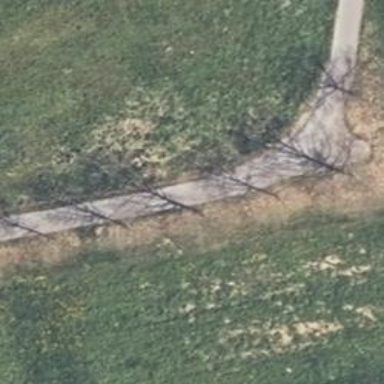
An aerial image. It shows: Asphalt track with grade1 quality.